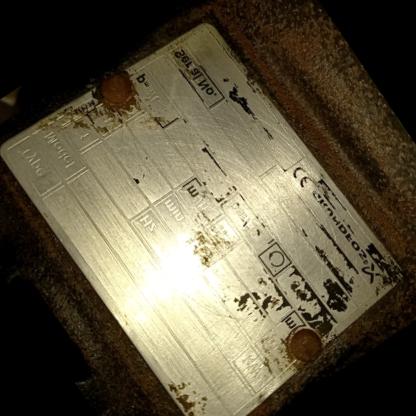
Klasa: tabliczka-znamionowa